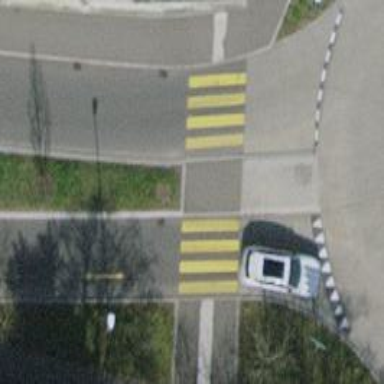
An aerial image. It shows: Kerb serving as barrier.